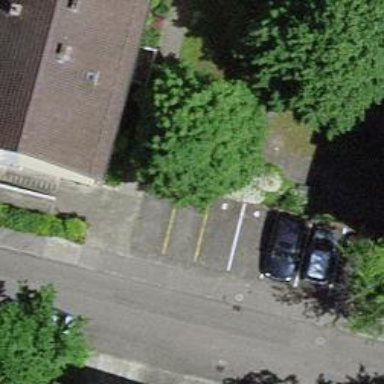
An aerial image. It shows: Parking available on the street side.